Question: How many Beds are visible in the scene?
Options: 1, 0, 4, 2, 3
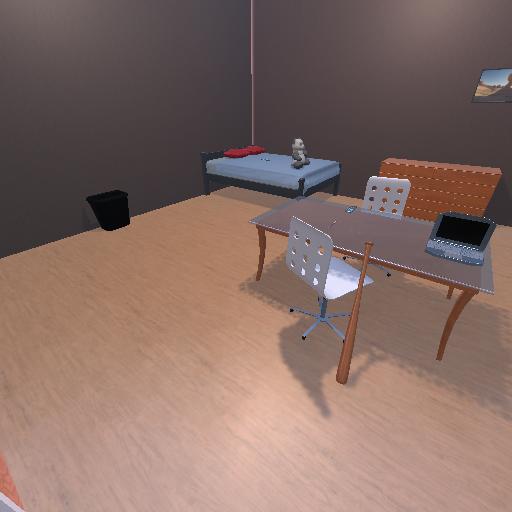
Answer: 1